Как показано на рисунке, полуцилиндр длины $l$, имеющий внутренний радиус $a$ и внешний радиус $b$, состоит их двух различных слабо проводящих диэлектриков, относительная диэлектрическая проницаемость и проводимость которых равны соответственно $\varepsilon_{r1}$, $\sigma_1$ (для углов $0 \leq \varphi < \theta_0$) и $\varepsilon_{r2}$, $\sigma_2$ (для углов $\theta_0 < \varphi \leq \pi$). Нижние поверхности полуцилиндра покрыты тонким слоем металла, и к ним приложено постоянное напряжение $V_0$. Диэлектрическая проницаемость вакуума известна и равна $\varepsilon_0$. Считайте диэлектрические проницаемости обоих диэлектриков очень большими, а их проводимости очень малыми, краевыми эффектами пренебрегите.
Найдите распределение напряжённости электрического поля $E(\varphi)$ и его потенциала $V(\varphi)$ в среде.
Найдите полный заряд $Q$ на границе между диэлектриками (т.е. при $\varphi=\theta_0$).
Найдите сопротивление и ёмкость $R_1$, $C_1$ и $R_2$, $C_2$ каждого из диэлектриков (т.е. областей $0 \leq \varphi < \theta_0$ и $\theta_0 < \varphi \leq \pi$ соответственно).
В момент времени $t=0$ напряжение выключают. Считая дальнейшие процессы квазистатическими, найдите зависимость напряжения между нижними поверхностями полуцилиндра $V(t)$ от времени и нарисуйте эквивалентную схему процесса.
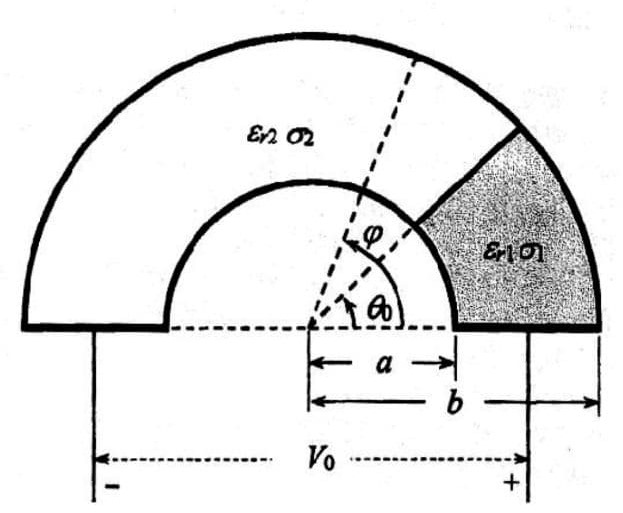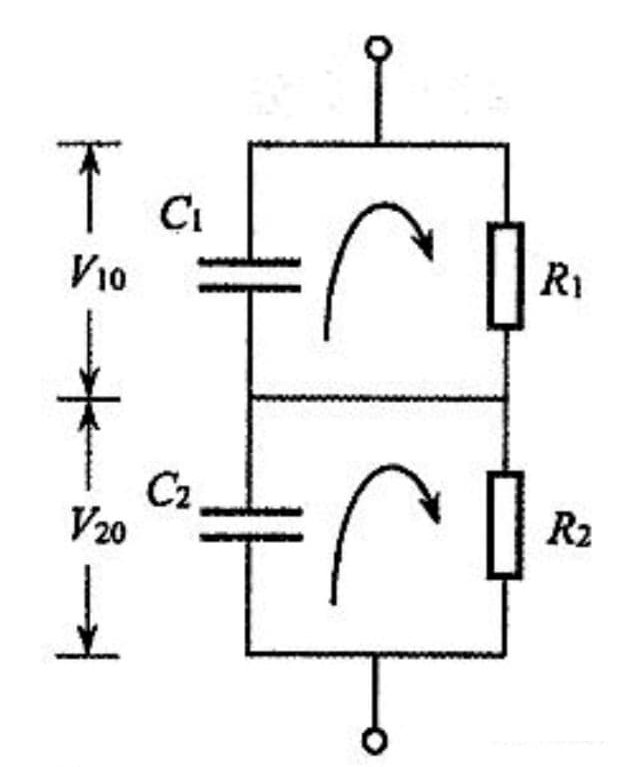
Найдите распределение напряжённости электрического поля $E(\varphi)$ и его потенциала $V(\varphi)$ в среде.
Ответ: При $0 \leq \varphi < \theta_0$: $$E_1=\frac{V_0}{\left[ \theta_0 + \frac{\sigma_1}{\sigma_2} \left( \pi - \theta_0 \right) \right] r},\ V_{\varphi}=\frac{\left( \theta_0 - \varphi \right) + \frac{\sigma_1}{\sigma_2} \left( \pi - \theta_0 \right)}{\theta_0 + \frac{\sigma_1}{\sigma_2} \left( \pi - \theta_0 \right)};$$ при $\theta_0 < \varphi \leq \pi$: $$E_2=\frac{V_0}{\left[ \frac{\sigma_2}{\sigma_1} \theta_0 + \left( \pi - \theta_0 \right) \right] r},\ V_{\varphi}=\frac{\pi - \varphi}{\frac{\sigma_2}{\sigma_1} \theta_0 + \left( \pi - \theta_0 \right)}.$$

Найдите полный заряд $Q$ на границе между диэлектриками (т.е. при $\varphi=\theta_0$).
Ответ: $$Q=\frac{\varepsilon_0 \left( \frac{\sigma_1}{\sigma_2} - 1 \right) l \ln{\frac{b}{a}}}{\left[ \theta_0 + \frac{\sigma_1}{\sigma_2} \left( \pi - \theta_0 \right) \right]}V_0.$$

Найдите сопротивление и ёмкость $R_1$, $C_1$ и $R_2$, $C_2$ каждого из диэлектриков (т.е. областей $0 \leq \varphi < \theta_0$ и $\theta_0 < \varphi \leq \pi$ соответственно).
Ответ: $$R_1=\frac{\theta_0}{\sigma_1 l \ln{\frac{b}{a}}},\ C_1=\frac{\varepsilon_{r1} \varepsilon_0 l}{\theta_0} \ln{\frac{b}{a}},\\R_2=\frac{\left( \pi - \theta_0 \right)}{\sigma_2 l \ln{\frac{b}{a}}},\ C_2=\frac{\varepsilon_{r2} \varepsilon_0 l}{\left( \pi - \theta_0 \right)} \ln{\frac{b}{a}}.$$

В момент времени $t=0$ напряжение выключают. Считая дальнейшие процессы квазистатическими, найдите зависимость напряжения между нижними поверхностями полуцилиндра $V(t)$ от времени и нарисуйте эквивалентную схему процесса.
Ответ: $$V(t)=\frac{\theta_0 V_0}{\left[ \theta_0 + \frac{\sigma_1}{\sigma_2} \left( \pi - \theta_0 \right) \right]}e^{-\frac{\sigma_1}{\varepsilon_{r1} \varepsilon_0}t}+\frac{\left( \pi - \theta_0 \right) V_0}{\left[ \frac{\sigma_2}{\sigma_1} \theta_0 + \left( \pi - \theta_0 \right) \right]}e^{-\frac{\sigma_2}{\varepsilon_{r2} \varepsilon_0}t}.$$
Темы:
T, Конденсатор, Электростатика, Напряженность, Электромагнетизм, Китайские, Диэлектрик